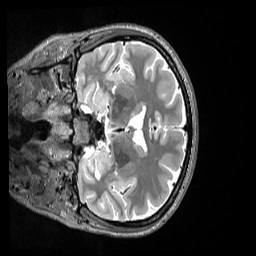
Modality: T2w
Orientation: coronal
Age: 29
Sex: female
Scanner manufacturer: siemens
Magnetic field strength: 3 T
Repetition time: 3.2 s
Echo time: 0.563 s